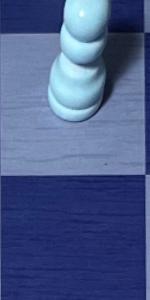
Label: Empty